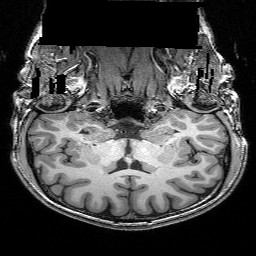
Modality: T1w
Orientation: sagittal
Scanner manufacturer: siemens
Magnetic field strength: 3 T
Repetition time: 0.02 s
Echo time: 0.005 s